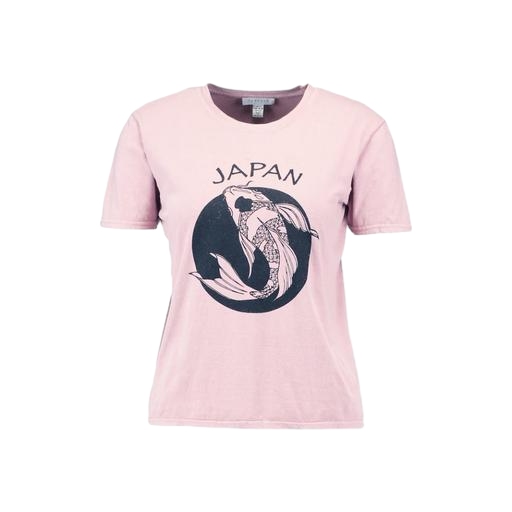
pink swallow-motif t-shirt, pink graphic t-shirt, graphic t-shirt, white background